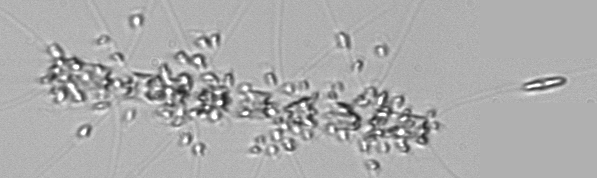
Label: Chaetoceros_didymus_TAG_external_flagellate